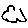
Label: cloud